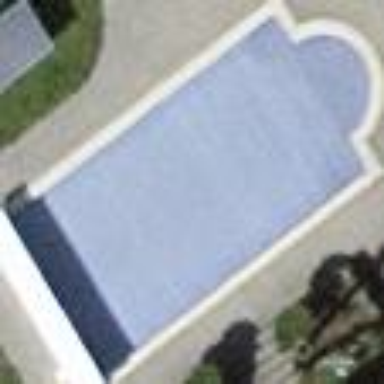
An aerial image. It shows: Swimming pool located in leisure land.